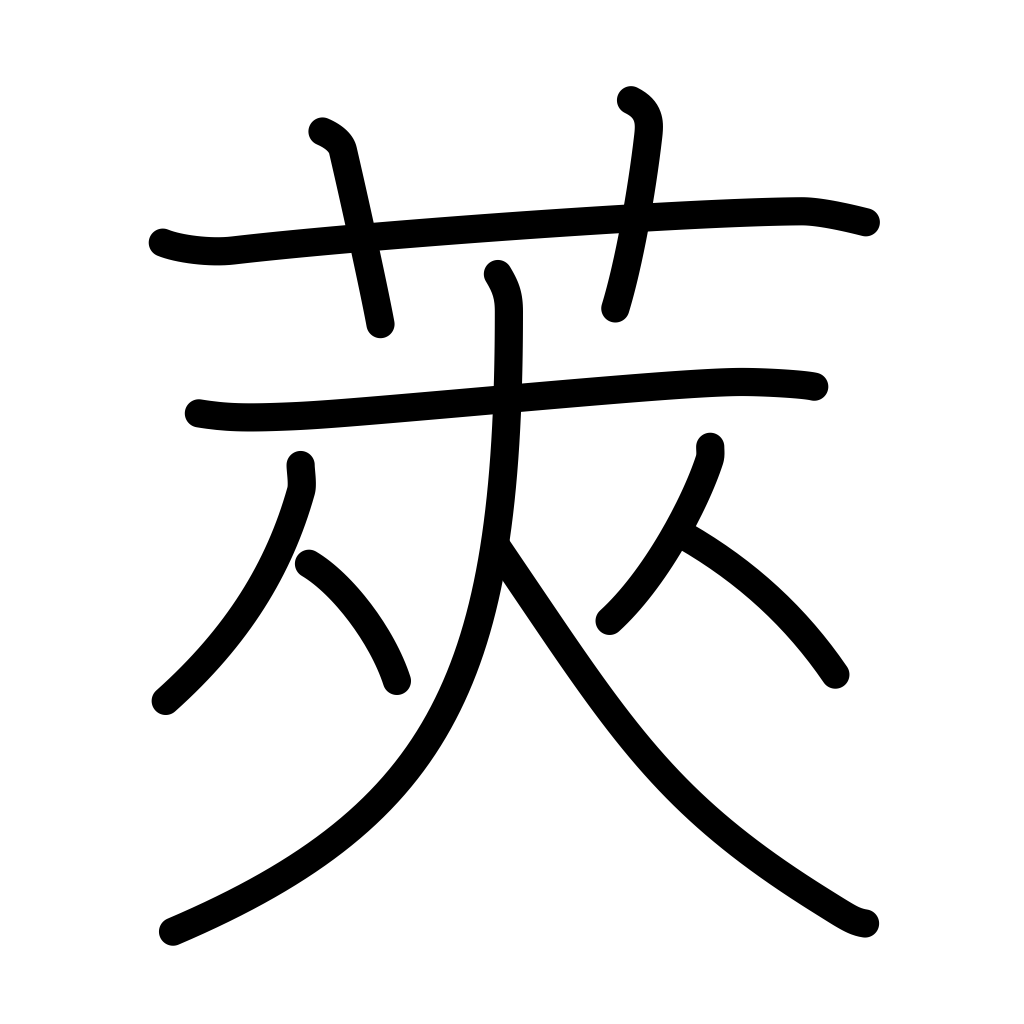
Meaning: pod, hull, husk, shell, case